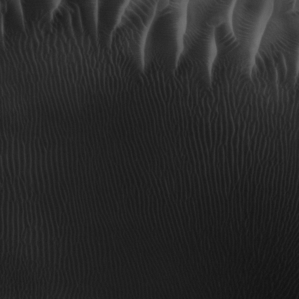
Label: non_frost